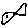
Label: fish